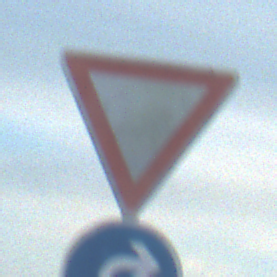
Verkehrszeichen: VorfahrtGewaehren
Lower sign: VorgeschriebeneFahrtrichtungRechts
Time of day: SunriseSunset
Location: Outdoor (Beach)
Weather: PartlyCloudy
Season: NotSpecified
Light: Natural